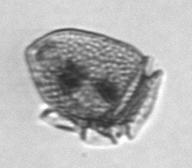
Label: Dinophysis_norvegica